Question: I have an iOS Facebook application.
When a user posts something from the application to Facebook, the post looks great but the "signature" is not right like I wanted to be.
For example the signature for my application is "30 minutes ago via MYSUPERAPP"
And the MYSUPERAPP (my application) has the url www.facebook.com/apps/........
The result I want is to have a MY URL, like www.mysuperapp.com
Same way as foursquare does it. (look at the attachment)
What do I have to change to make that happens?
Thanks
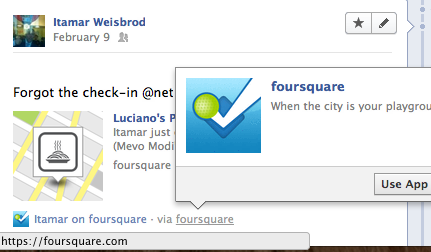
Answer: Set the Site URL in your app settings. Do not set the canvas URL. And do not set the Page Tab URL.